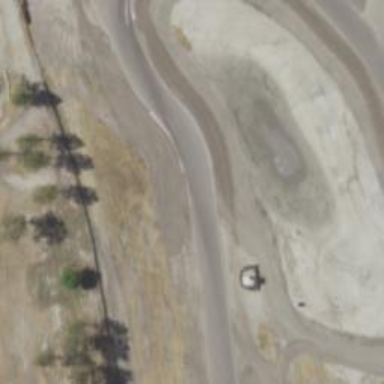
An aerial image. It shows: Motor sport raceway with asphalt surface.